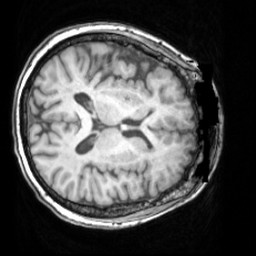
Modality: T1w
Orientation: axial
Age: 70
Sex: female
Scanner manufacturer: siemens
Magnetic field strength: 3 T
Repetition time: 1.62 s
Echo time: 0.003 s